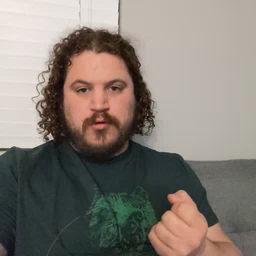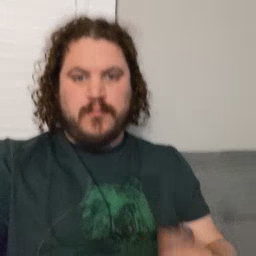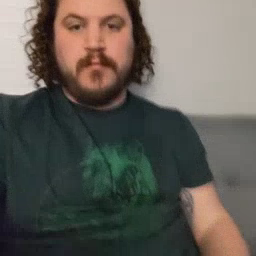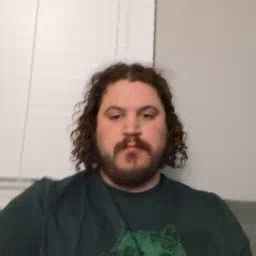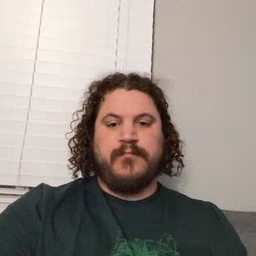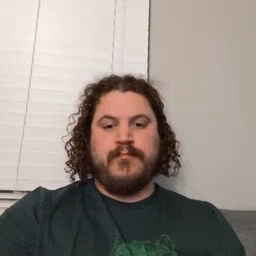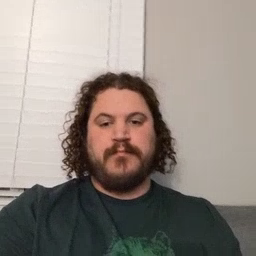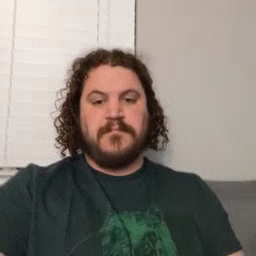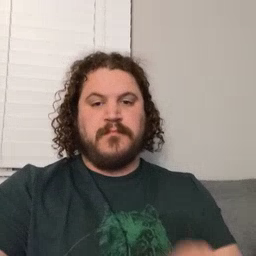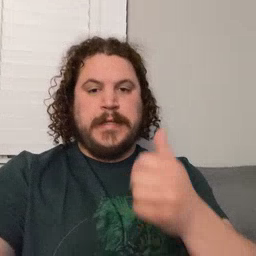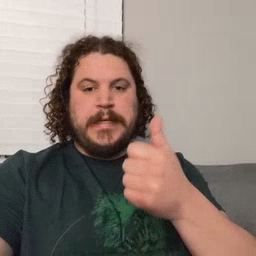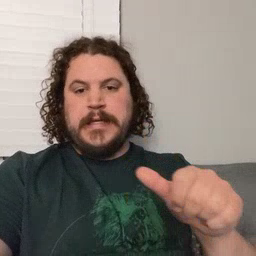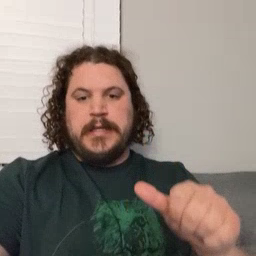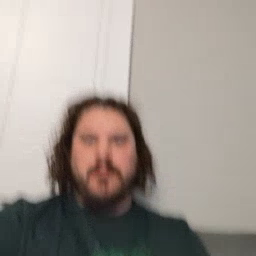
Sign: any